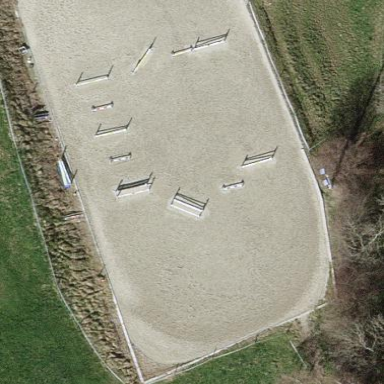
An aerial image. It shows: Equestrian pitch used for leisure and sports activities.